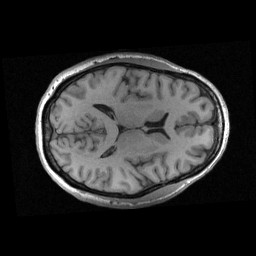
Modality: T1w
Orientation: axial
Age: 49
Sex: female